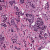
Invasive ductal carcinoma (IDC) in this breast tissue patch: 1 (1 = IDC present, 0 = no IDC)